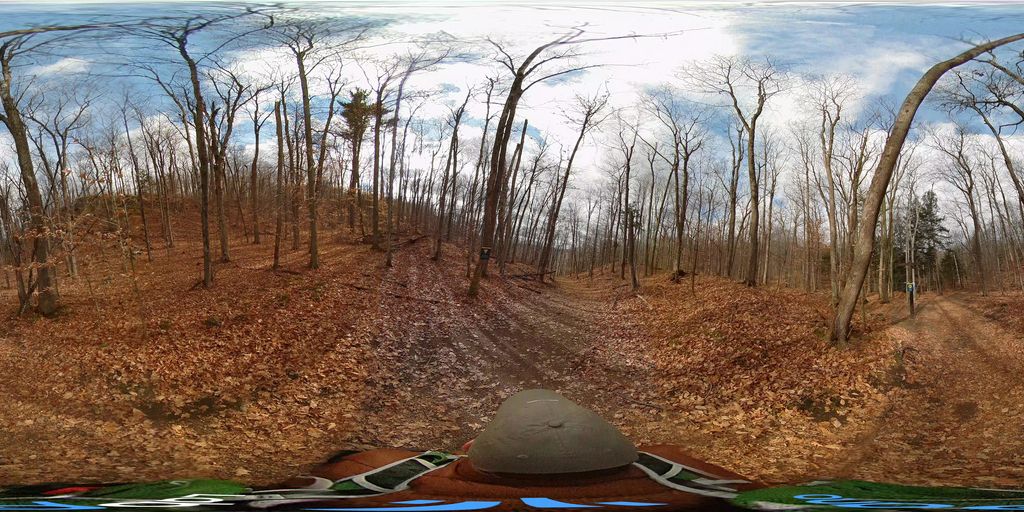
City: ottawa-gatineau